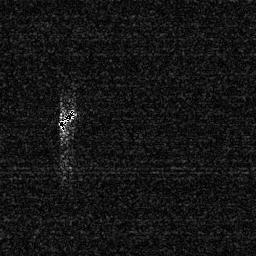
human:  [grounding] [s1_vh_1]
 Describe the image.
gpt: In the satellite image, there is  <ref>1 medium ship </ref> <box>[[21, 41, 30, 51, 0]]</box> located at left.